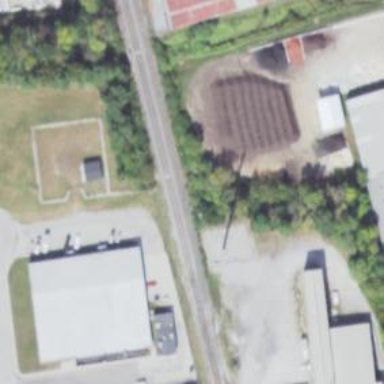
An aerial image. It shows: Railway siding for service.